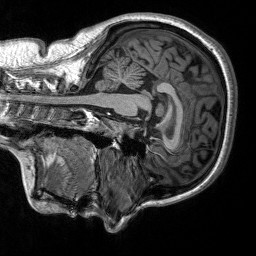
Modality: T1w
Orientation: sagittal
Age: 30
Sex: female
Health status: healthy
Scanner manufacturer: siemens
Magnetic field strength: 3 T
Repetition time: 2.53 s
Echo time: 0.00219 s